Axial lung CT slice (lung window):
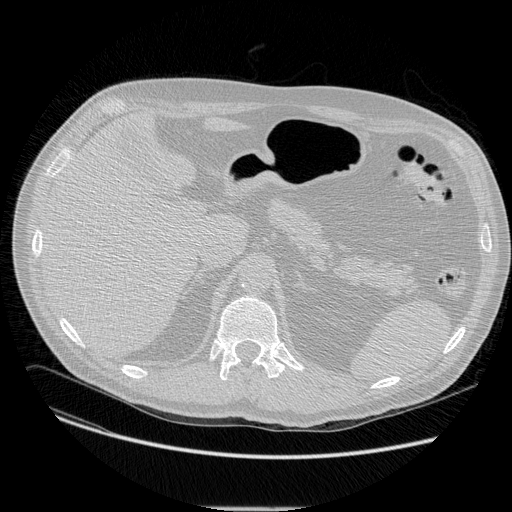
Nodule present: no